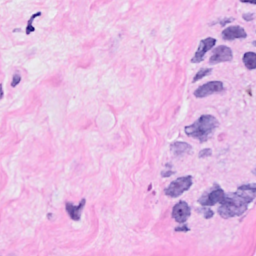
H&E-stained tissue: Breast